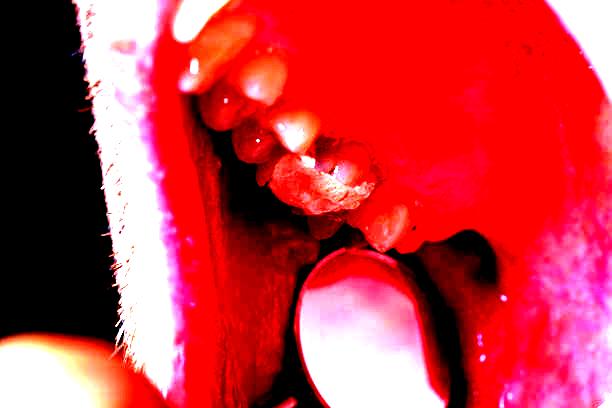
Condition: Gingivitis